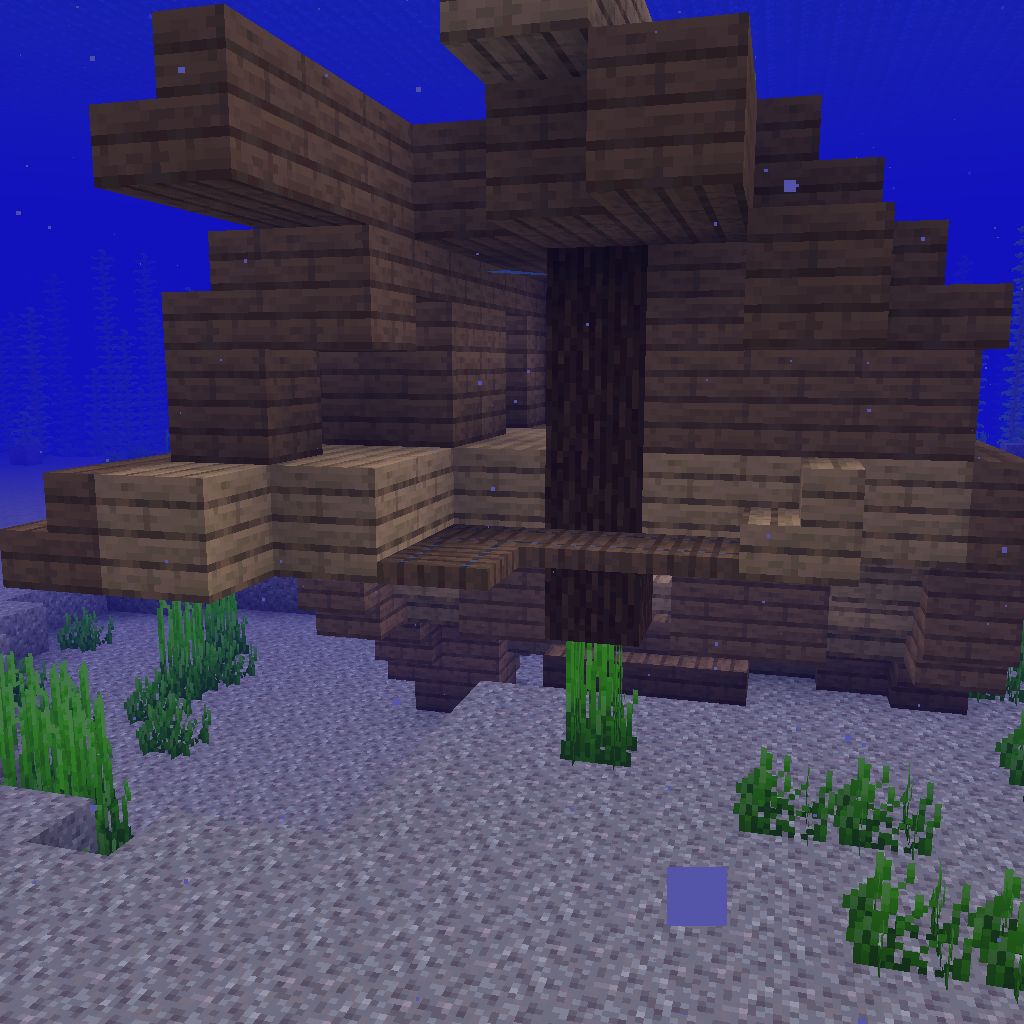
underwater shipwreck entrance